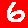
Digit: 6